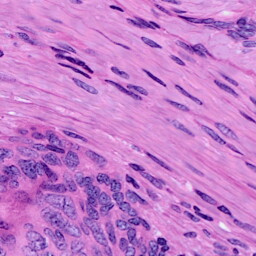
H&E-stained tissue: Cervix